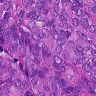
Metastatic tissue present: yes